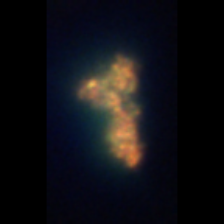
Taxon: Unknown_detritus
Group: Unknown